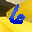
Label: 6